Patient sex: F
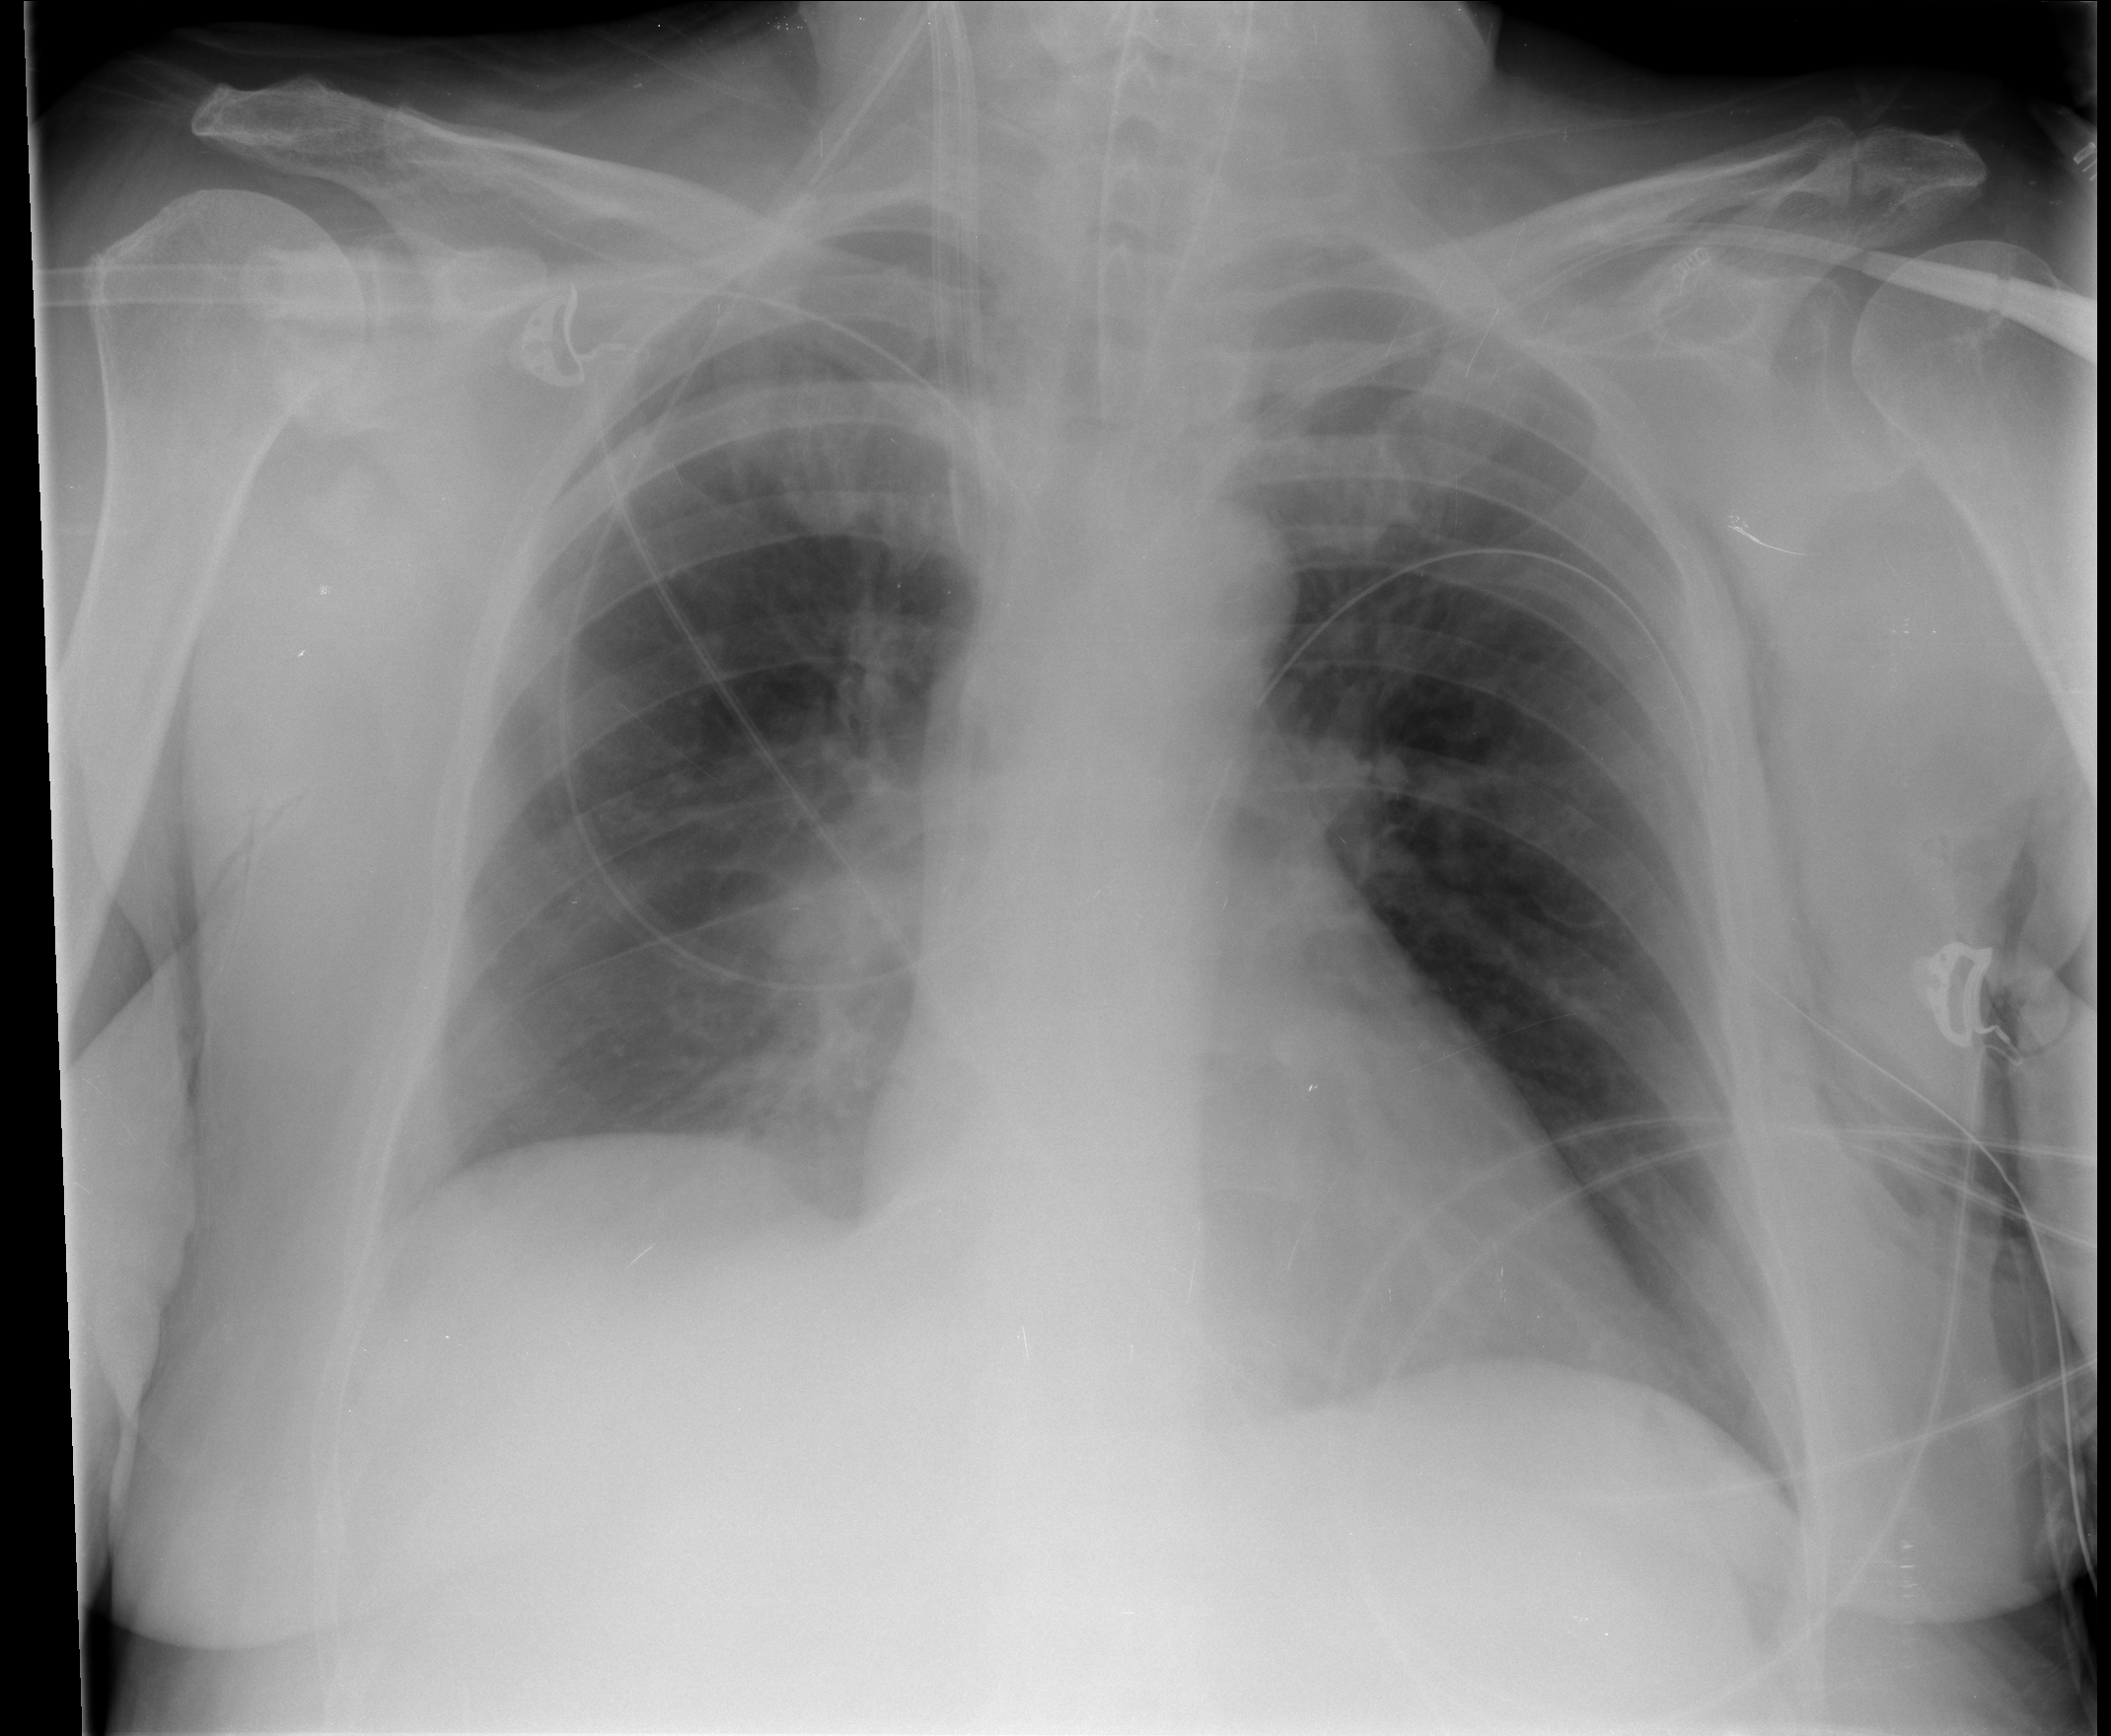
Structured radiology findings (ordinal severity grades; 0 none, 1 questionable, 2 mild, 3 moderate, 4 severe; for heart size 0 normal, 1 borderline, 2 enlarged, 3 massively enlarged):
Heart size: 2
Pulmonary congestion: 0
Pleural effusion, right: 1
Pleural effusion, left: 0
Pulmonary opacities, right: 2
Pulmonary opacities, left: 0
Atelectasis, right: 2
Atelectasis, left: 0